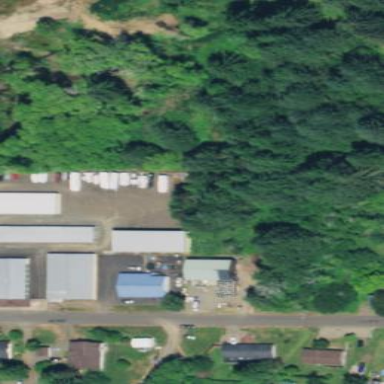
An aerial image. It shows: Storage rental shop surrounded by fence.